Question: Permission choices listed?
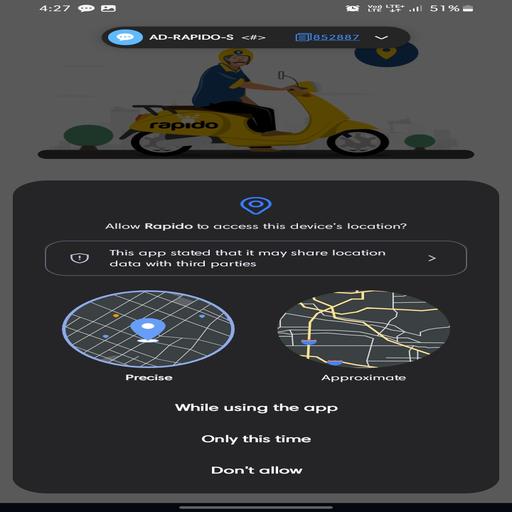
Answer: Three options